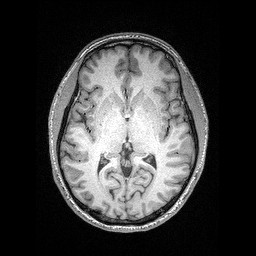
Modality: T1w
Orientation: coronal
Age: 24
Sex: male
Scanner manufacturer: siemens
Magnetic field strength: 3 T
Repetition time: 2.4 s
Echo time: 0.03 s